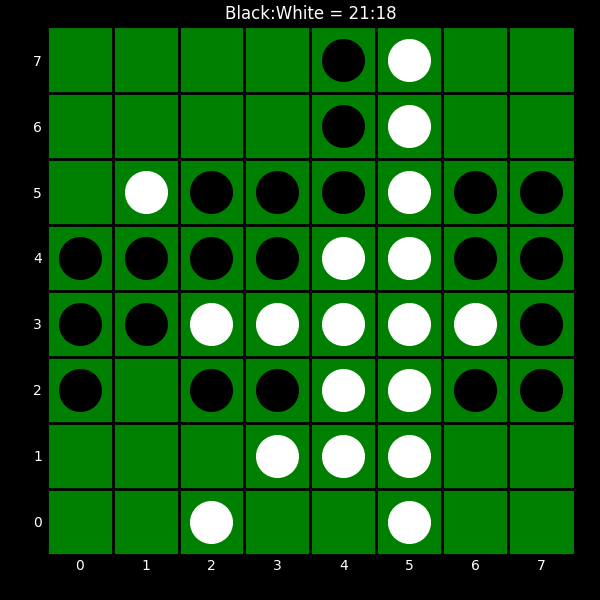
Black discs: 21
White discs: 18